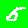
Digit: 5